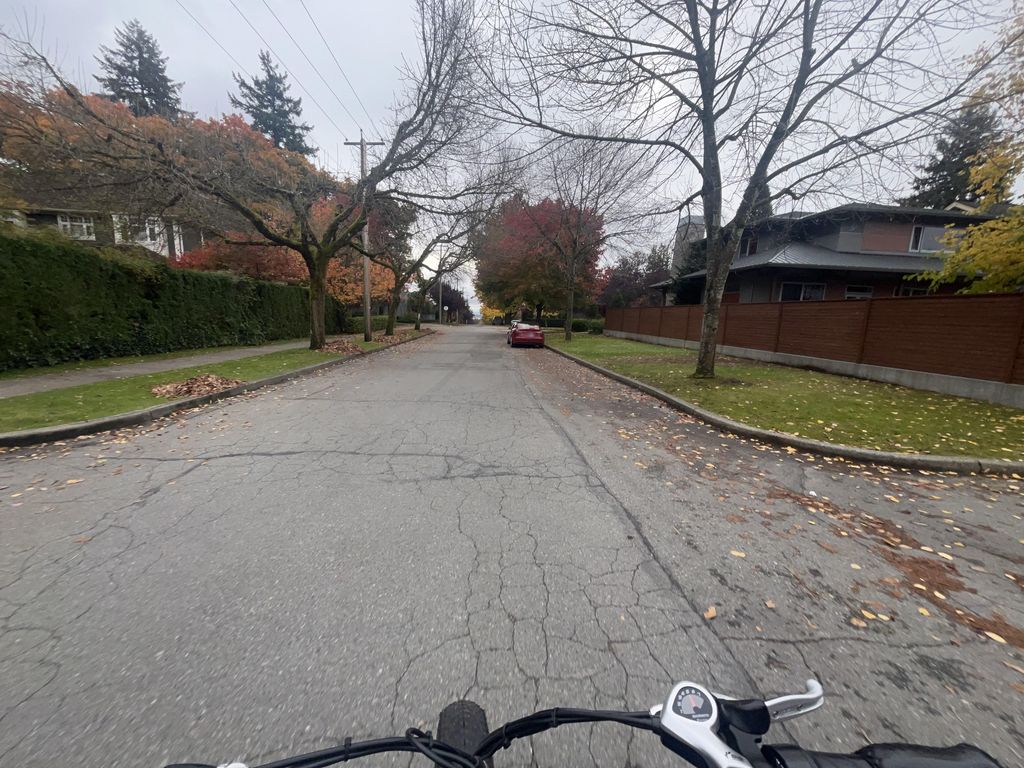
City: vancouver